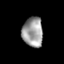
Tissue: skin
Cell type: Epithelial cells
Senescence score: 0.2573
Nuclear area (px): 599
Mean DAPI intensity: 156.681